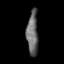
Tissue: prostate
Cell type: T cells
Senescence score: 0.3569
Nuclear area (px): 482
Mean DAPI intensity: 105.83